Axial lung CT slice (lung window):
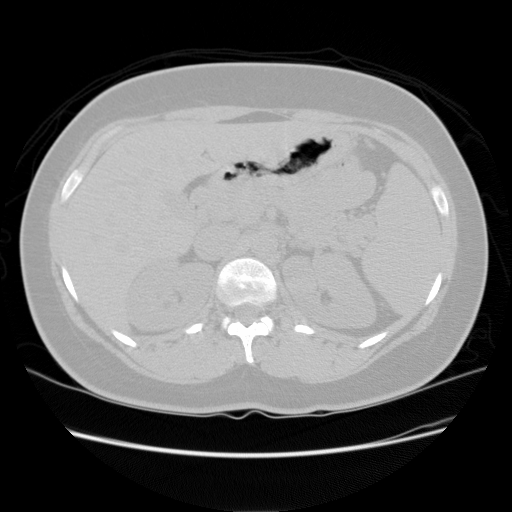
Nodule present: no